Breast ultrasound image
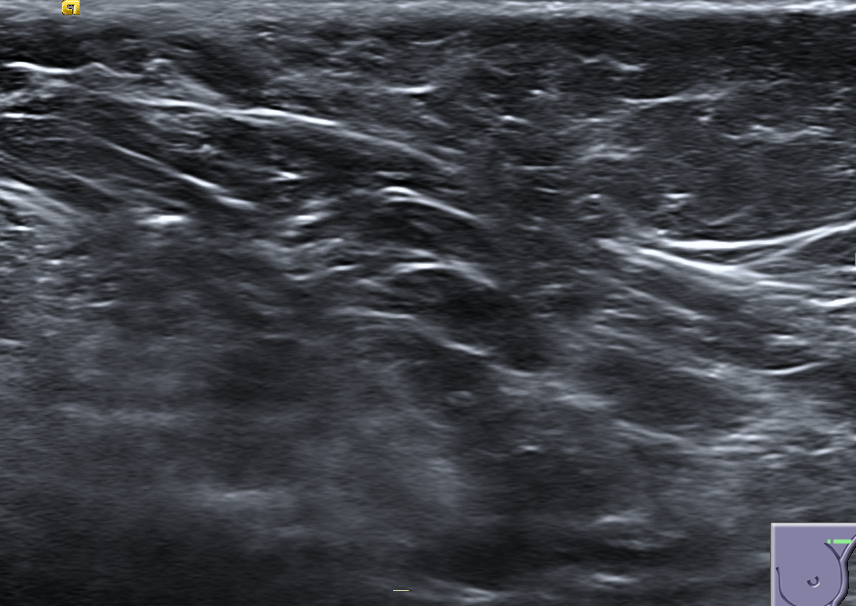
Diagnosis: normal